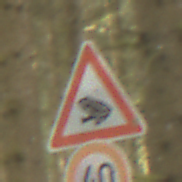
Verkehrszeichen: AmphibienwanderungRechts
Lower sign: Geschwindigkeit40
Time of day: MorningAfternoon
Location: Outdoor (Nature)
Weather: Overcast
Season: Winter
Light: Natural